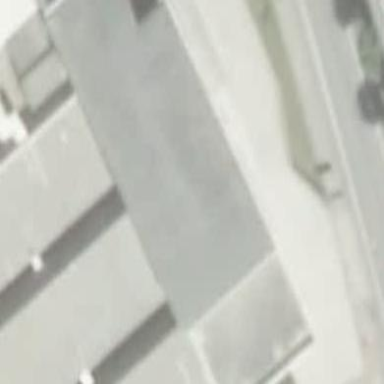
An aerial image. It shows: Part of building.